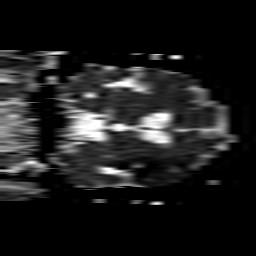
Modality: ADC
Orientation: coronal
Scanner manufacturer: philips
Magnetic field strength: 1.5 T
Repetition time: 3.647 s
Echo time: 0.07078 s